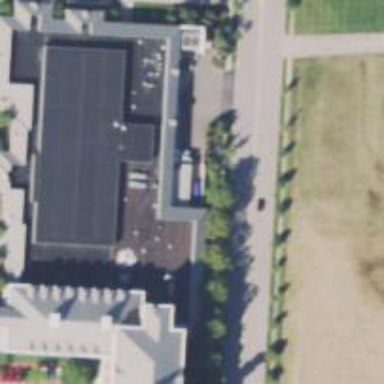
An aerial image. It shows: Part of building.